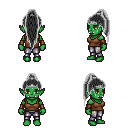
a pixel art fantasy rpg character, female body template, orc, green skin, brown pirate shirt, metal pants, gray extra-long topknot hairstyle, silver tiara, cloth bracers, four views (front, back, left, right), 2x2 character sprite sheet, small pixel art, hard edges, no anti-aliasing